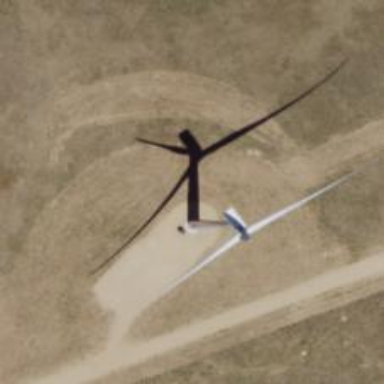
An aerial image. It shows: Wind generator with horizontal axis. The generator is wind turbine.